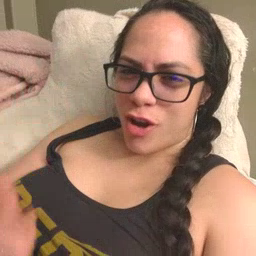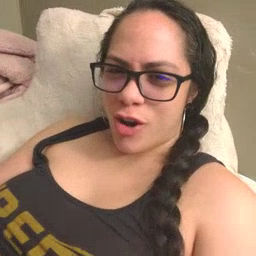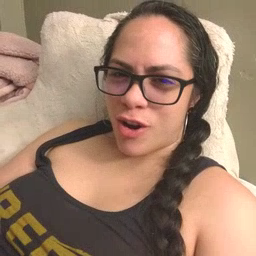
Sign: another